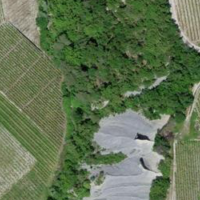
EUNIS habitat code: 40
Species observed at this site:
Humulus lupulus